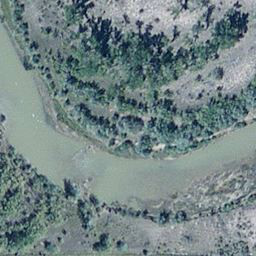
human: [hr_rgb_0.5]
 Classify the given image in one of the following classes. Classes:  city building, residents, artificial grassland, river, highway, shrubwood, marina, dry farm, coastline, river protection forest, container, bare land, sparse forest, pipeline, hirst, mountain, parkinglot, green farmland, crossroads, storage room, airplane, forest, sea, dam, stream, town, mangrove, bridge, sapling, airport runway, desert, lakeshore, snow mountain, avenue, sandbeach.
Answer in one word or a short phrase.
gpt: river